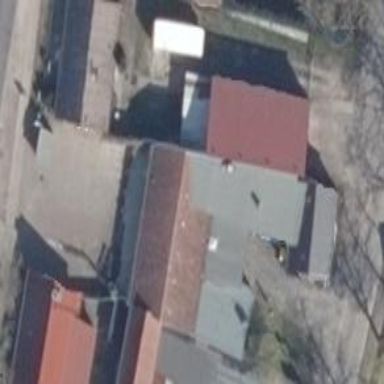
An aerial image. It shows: Restaurant.